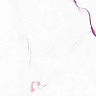
Metastatic tissue present: no